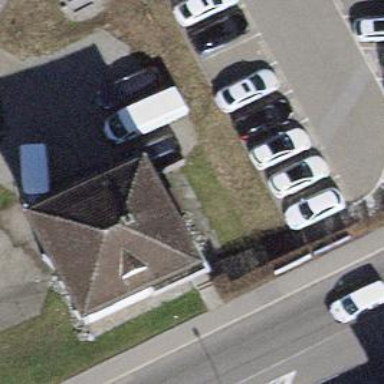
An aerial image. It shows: Detached building.